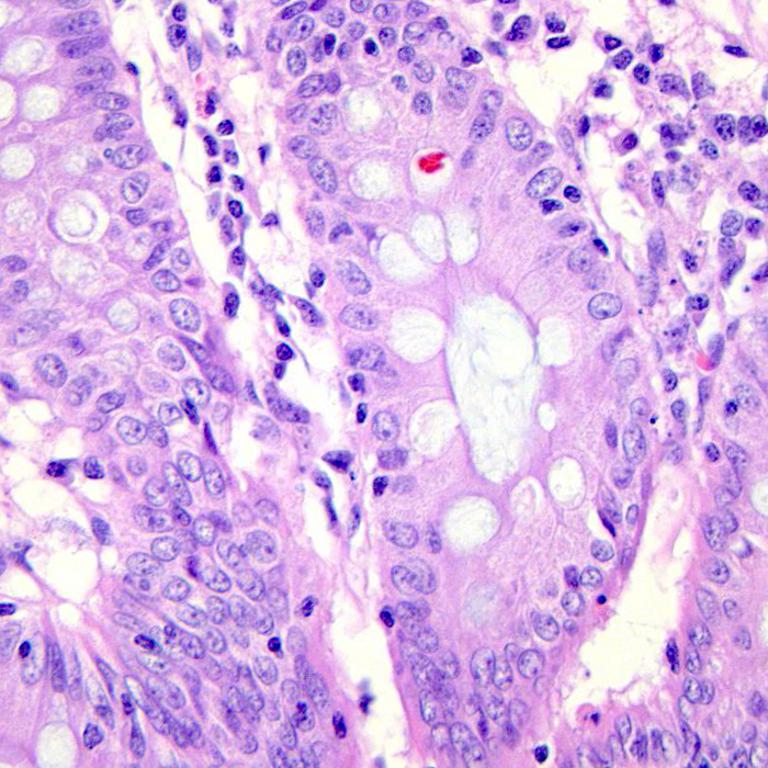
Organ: colon
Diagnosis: benign